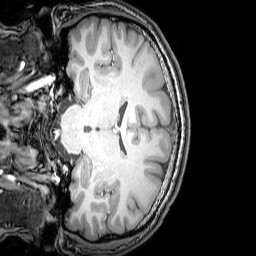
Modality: T1w
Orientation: coronal
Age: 24
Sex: male
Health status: healthy
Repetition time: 0.081 s
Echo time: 0.037 s